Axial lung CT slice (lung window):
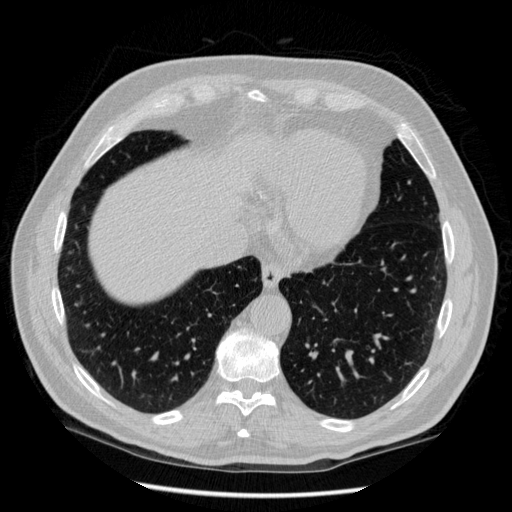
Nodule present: no